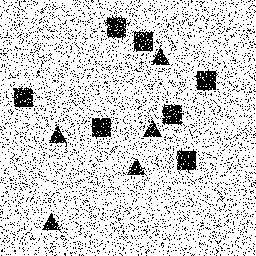
Squares: 7
Triangles: 5
Stars: 0
Total shapes: 12